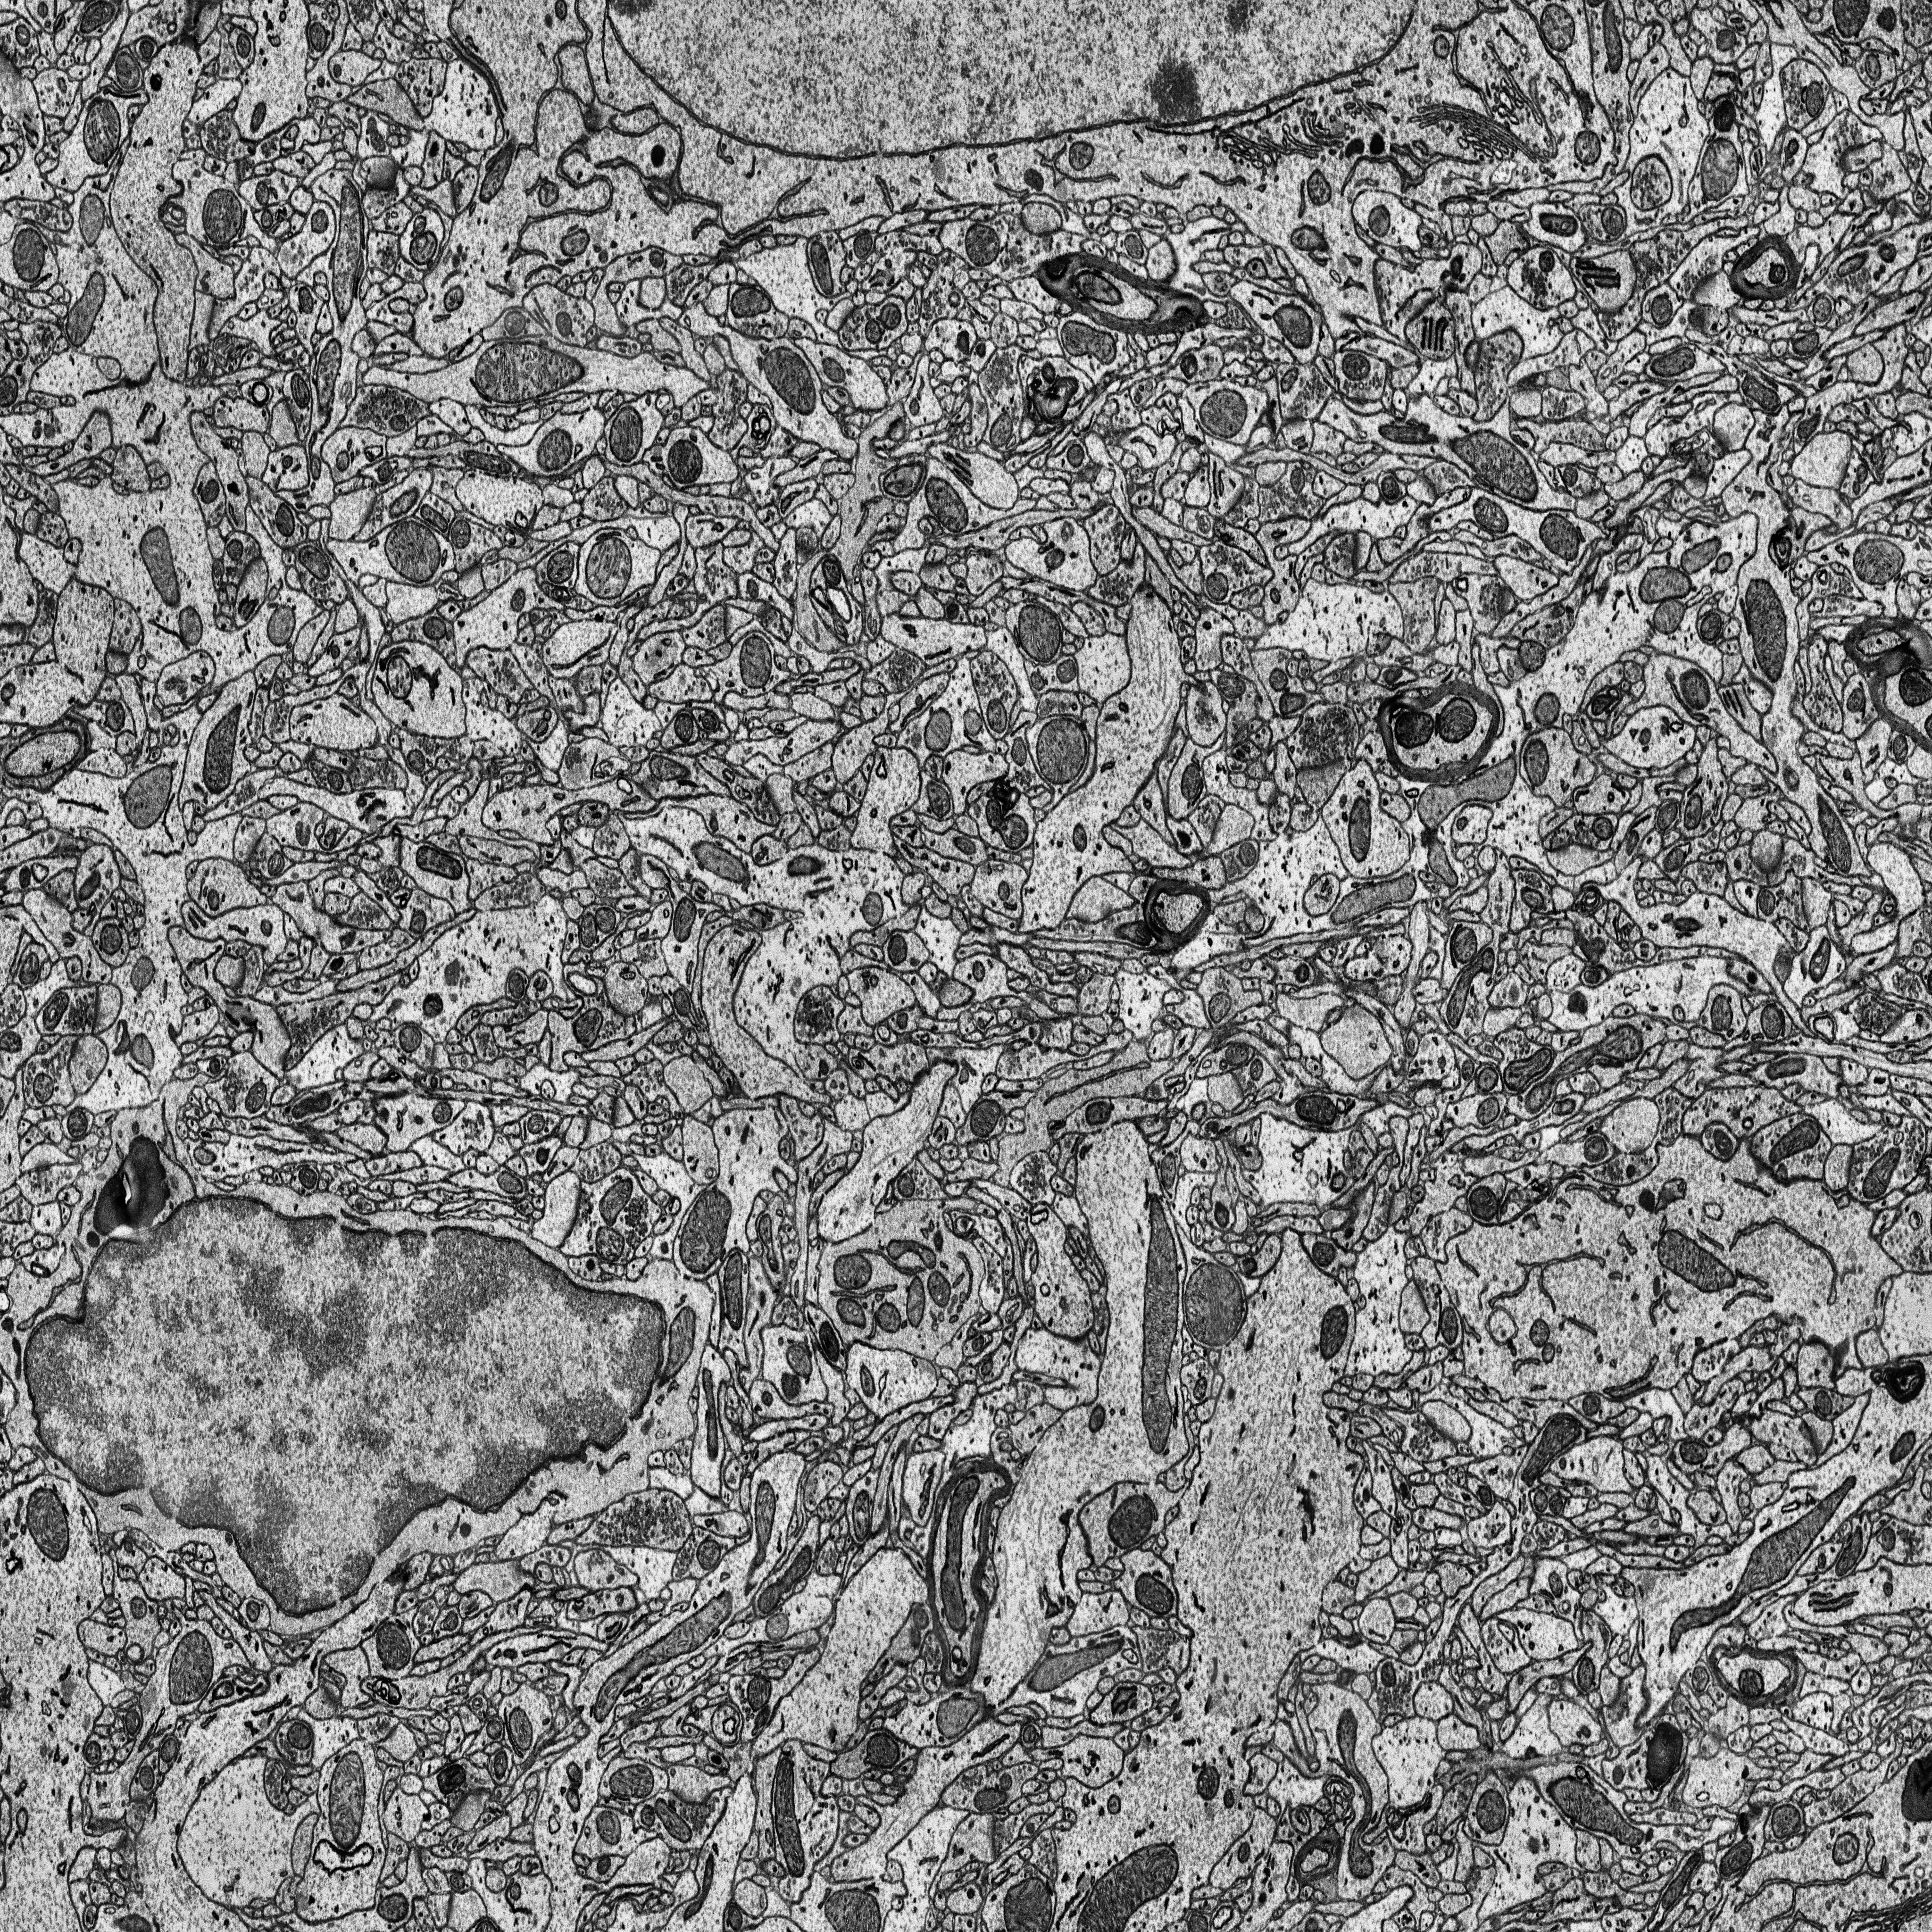
Electron microscopy slice of rat cortex tissue
Slice depth (z): 46
Mitochondria instances in slice: 385